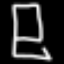
Label: chair